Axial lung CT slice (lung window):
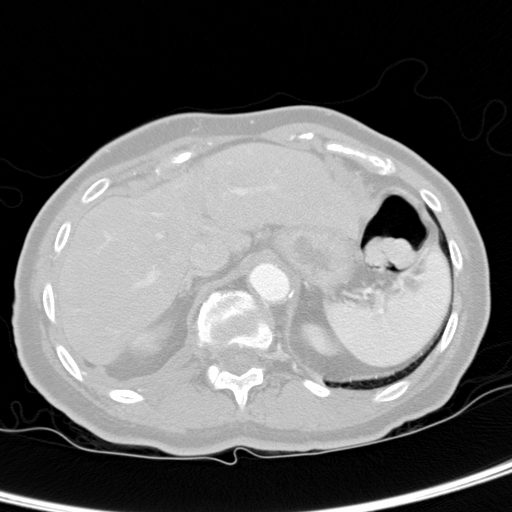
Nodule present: no